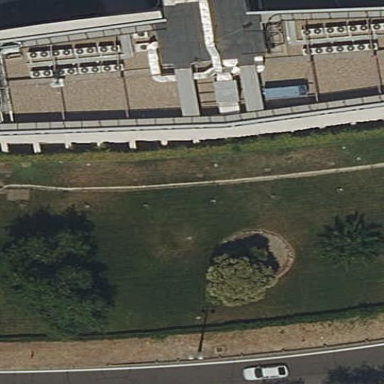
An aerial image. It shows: Building.